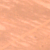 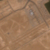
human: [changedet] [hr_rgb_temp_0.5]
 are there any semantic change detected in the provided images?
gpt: Some streets were built in this area.